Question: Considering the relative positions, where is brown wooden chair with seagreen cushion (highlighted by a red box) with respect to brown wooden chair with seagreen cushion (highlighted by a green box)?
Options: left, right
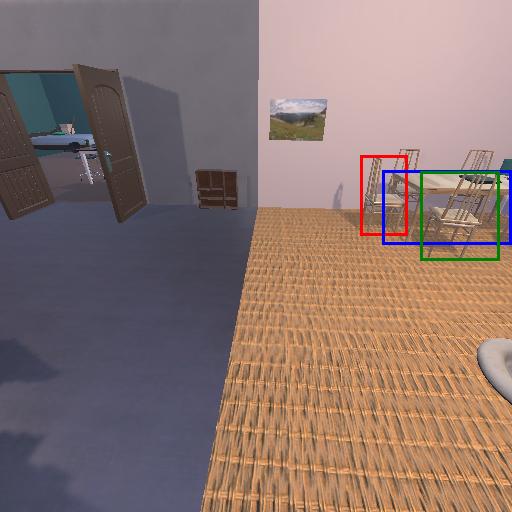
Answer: left